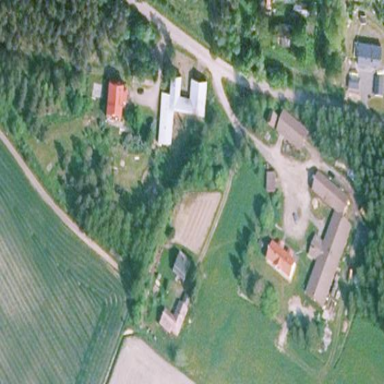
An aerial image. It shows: Farmyard area.